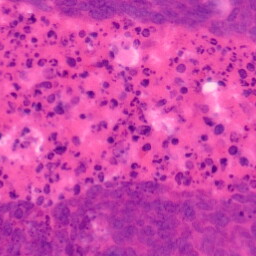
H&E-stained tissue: Colon